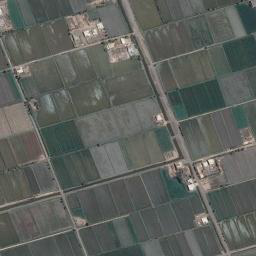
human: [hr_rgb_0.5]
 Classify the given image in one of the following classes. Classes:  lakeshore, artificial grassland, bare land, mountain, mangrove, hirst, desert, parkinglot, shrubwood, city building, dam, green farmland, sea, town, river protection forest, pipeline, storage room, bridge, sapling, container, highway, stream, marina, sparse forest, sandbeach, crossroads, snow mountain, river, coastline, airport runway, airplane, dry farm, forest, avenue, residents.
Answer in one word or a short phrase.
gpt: green farmland